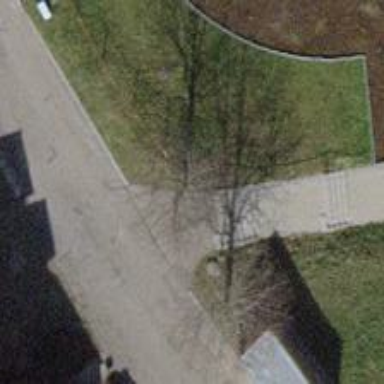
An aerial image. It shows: Set of steps on the road.